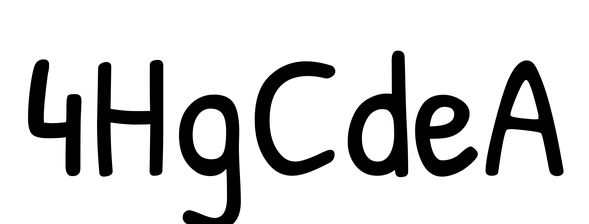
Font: PatrickHand-Regular